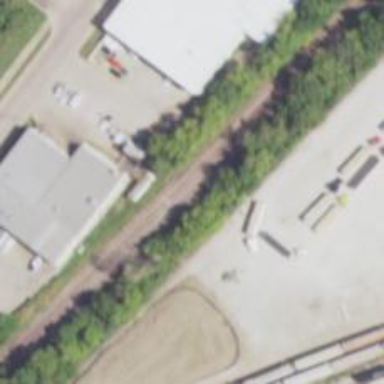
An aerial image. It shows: Railway siding for service.